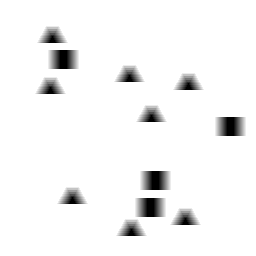
Squares: 4
Triangles: 8
Stars: 0
Total shapes: 12